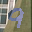
Label: 9